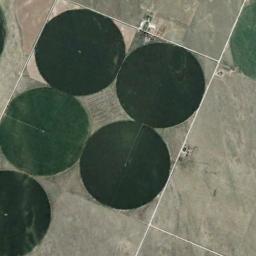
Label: circular_farmland